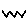
Label: zigzag